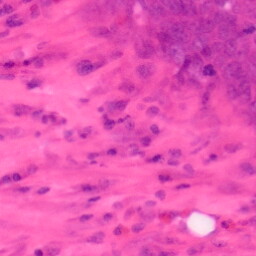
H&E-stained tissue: Colon